Question: I want to create a modal popup (for mobile) which will display a success message.
I am currently adding an opaque back overlay to the entire content, using
'''
.overlay {
position:fixed;
top:0px;
left:0px;
width:100%;
height:100%;
background-color:rgba(0, 0, 0, 0.4);
}
'''
but i was wondering if there is a way to only fade/ overlay the edges of the screen? like this but in reverse:

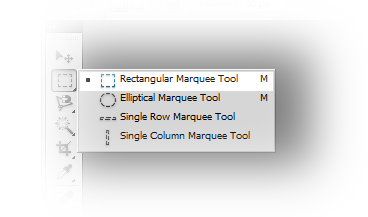
Answer: There are several ways of doing such faded style with CSS3. But it's better to apply a combination of both <URL>